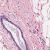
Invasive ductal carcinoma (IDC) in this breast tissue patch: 0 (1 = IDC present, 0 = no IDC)